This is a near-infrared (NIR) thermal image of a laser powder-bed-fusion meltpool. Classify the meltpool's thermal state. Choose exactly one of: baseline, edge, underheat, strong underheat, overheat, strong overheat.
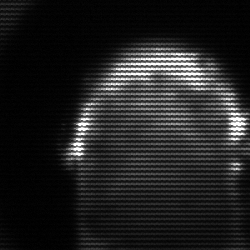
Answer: baseline